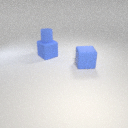
small blue rubber cylinder above large blue rubber cube